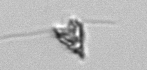
Label: Pyramimonas_longicauda